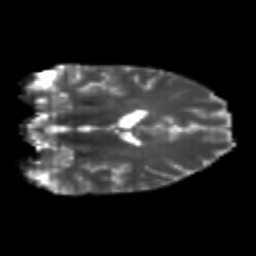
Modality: T2w
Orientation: coronal
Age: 25
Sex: male
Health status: healthy
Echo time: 0.074 s